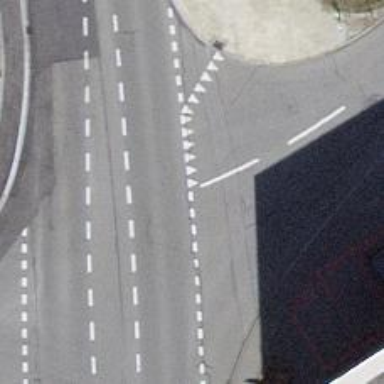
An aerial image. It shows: Road with "give way" sign.